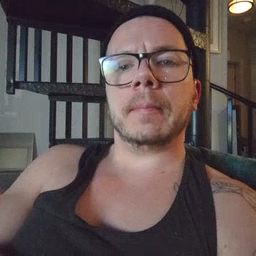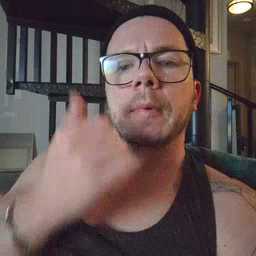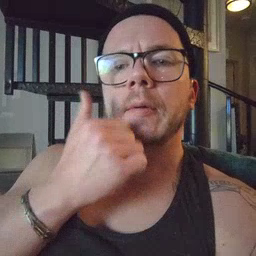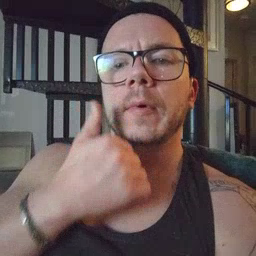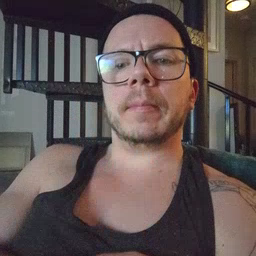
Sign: underwear